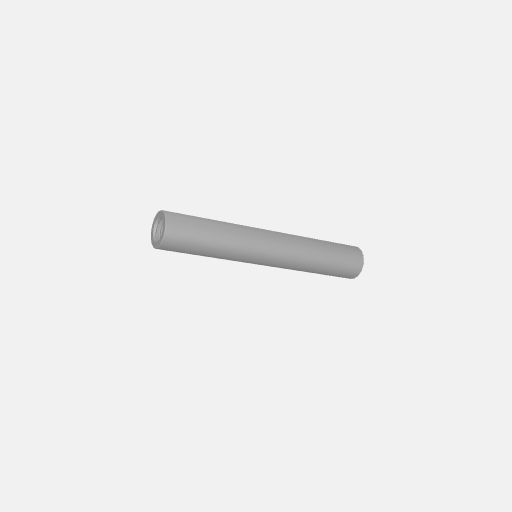
Part: Standoff6OD38